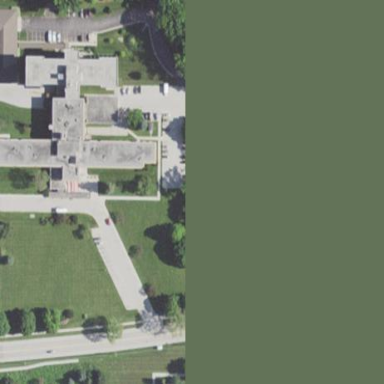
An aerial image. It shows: Nursing home building.